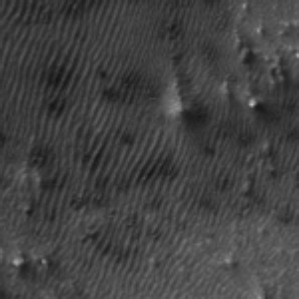
Label: frost